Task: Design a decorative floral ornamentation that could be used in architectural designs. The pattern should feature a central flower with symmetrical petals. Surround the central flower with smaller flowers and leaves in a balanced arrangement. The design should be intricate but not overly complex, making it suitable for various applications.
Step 1219:
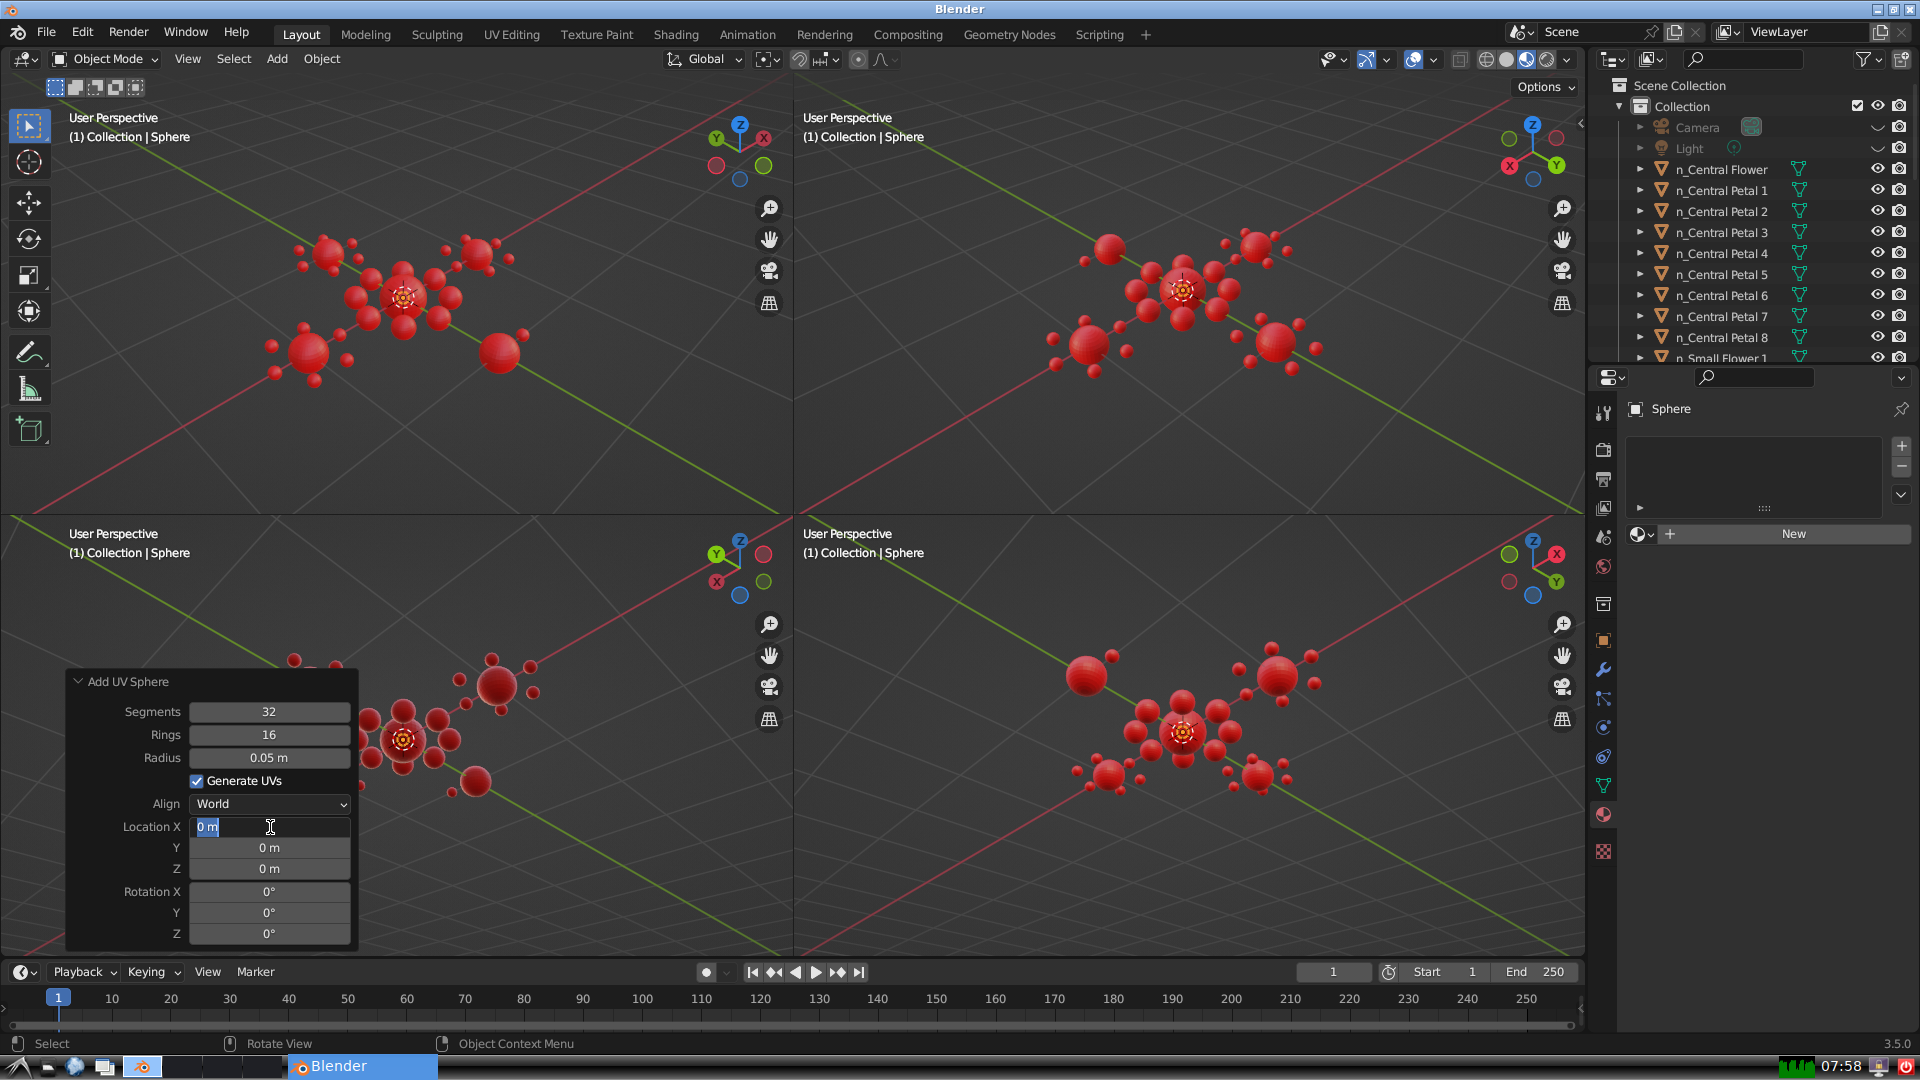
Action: input_text: 0.14999999999999983